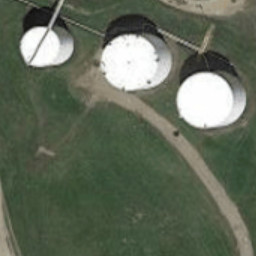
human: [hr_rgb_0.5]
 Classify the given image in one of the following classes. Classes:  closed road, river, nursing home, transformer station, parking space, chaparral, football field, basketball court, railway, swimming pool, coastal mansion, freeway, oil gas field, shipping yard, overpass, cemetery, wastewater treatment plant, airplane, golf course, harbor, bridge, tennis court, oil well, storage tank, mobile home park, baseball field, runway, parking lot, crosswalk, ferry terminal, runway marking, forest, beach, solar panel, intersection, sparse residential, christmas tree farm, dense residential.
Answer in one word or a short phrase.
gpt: storage tank